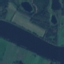
Land use / land cover class: River